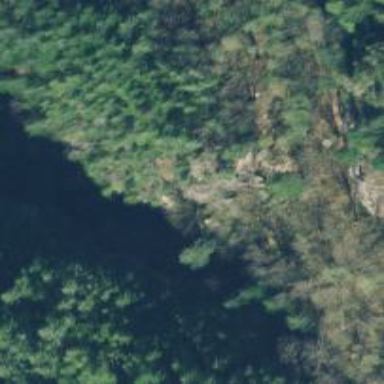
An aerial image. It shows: Crag for climbing.